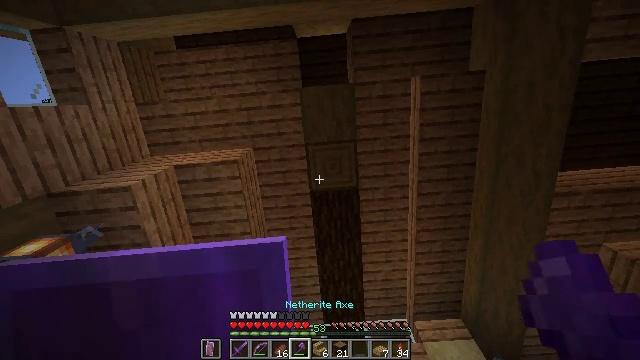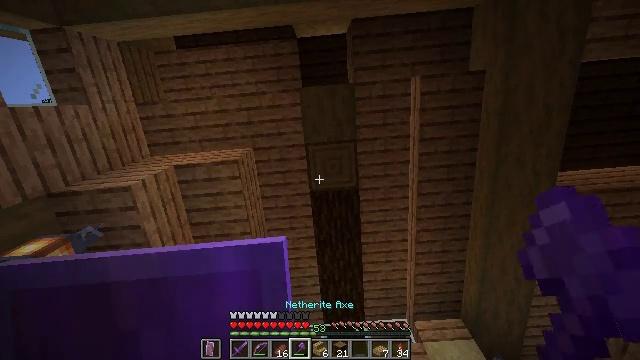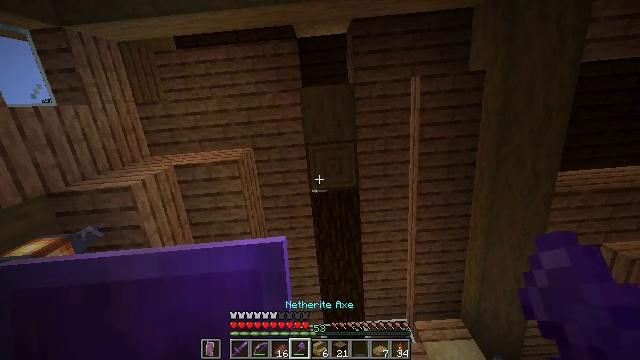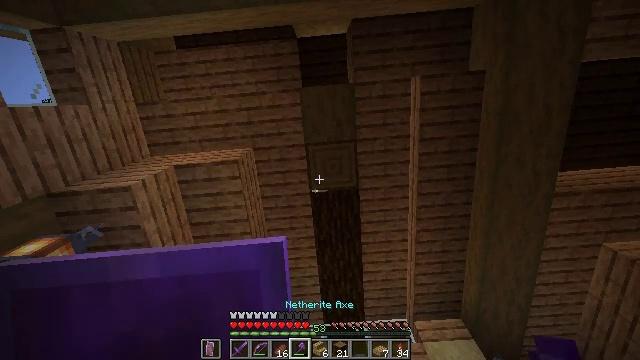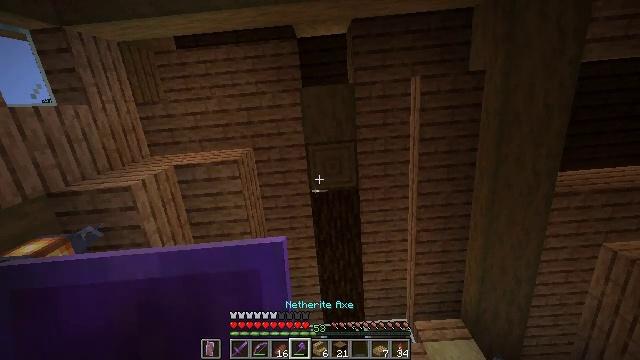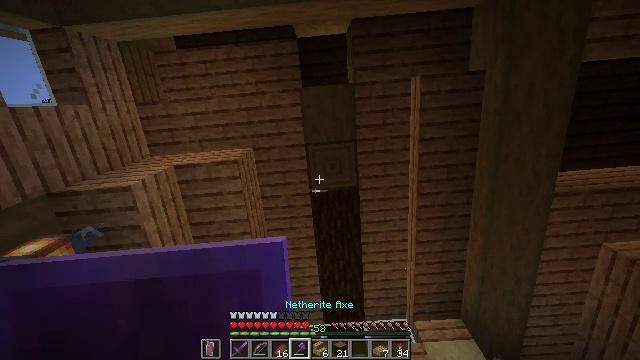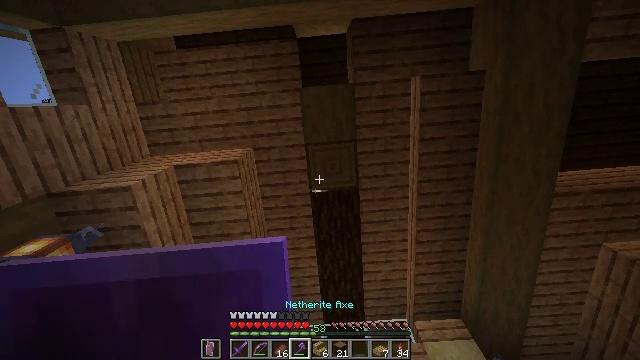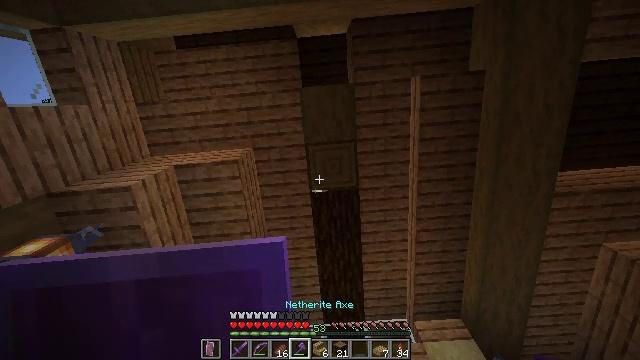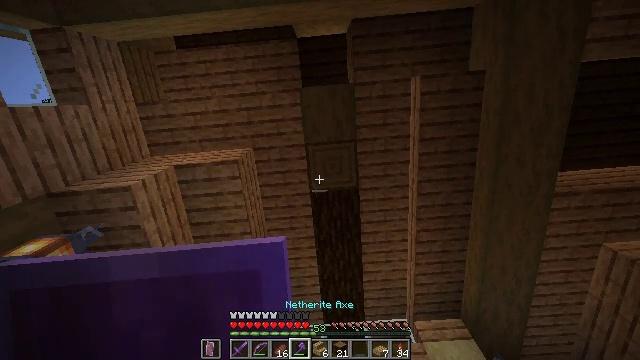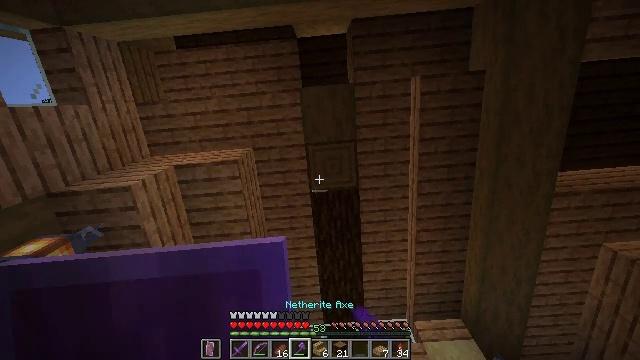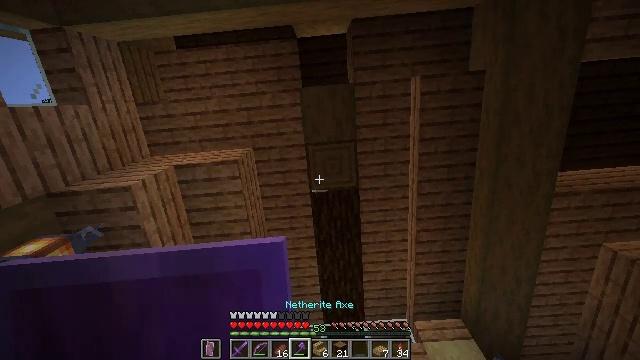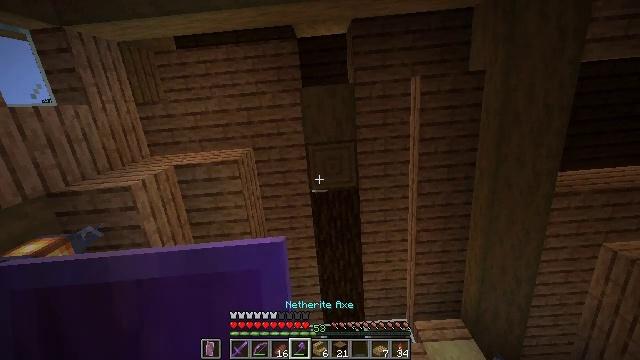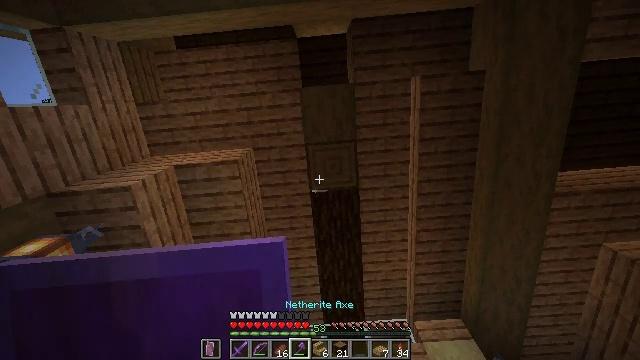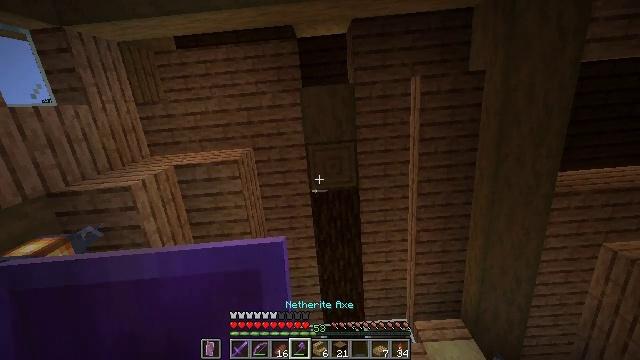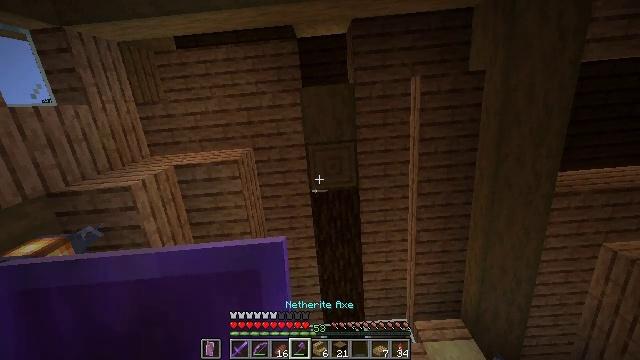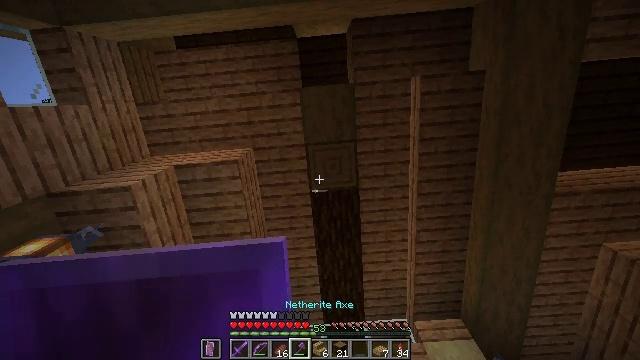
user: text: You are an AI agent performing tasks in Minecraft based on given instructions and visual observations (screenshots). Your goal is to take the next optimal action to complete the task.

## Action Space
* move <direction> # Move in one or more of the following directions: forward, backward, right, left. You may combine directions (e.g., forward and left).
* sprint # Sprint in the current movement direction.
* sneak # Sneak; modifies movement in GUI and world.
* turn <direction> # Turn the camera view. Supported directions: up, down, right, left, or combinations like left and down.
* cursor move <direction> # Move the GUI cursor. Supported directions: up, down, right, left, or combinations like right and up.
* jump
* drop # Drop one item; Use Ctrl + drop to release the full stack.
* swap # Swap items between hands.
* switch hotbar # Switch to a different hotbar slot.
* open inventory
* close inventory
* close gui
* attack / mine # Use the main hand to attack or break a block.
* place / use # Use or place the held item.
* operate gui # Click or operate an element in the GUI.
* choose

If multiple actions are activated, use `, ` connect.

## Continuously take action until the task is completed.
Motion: motion action
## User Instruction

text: Mine the spruce log from the forest.
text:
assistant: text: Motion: no_op
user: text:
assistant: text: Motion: no_op
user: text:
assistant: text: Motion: no_op
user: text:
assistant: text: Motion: no_op
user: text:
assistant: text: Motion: no_op
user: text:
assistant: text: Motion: no_op
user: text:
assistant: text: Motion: no_op
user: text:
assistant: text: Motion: attack / mine
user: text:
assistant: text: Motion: attack / mine
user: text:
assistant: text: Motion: attack / mine
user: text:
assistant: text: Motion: attack / mine
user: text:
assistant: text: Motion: attack / mine
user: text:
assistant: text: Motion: attack / mine
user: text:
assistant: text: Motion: attack / mine
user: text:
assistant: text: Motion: no_op
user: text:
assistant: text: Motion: no_op
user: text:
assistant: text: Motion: no_op
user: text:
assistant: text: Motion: no_op
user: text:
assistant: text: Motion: no_op
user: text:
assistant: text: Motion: no_op
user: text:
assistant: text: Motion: no_op
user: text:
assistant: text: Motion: no_op
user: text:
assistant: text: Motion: no_op
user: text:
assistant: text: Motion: no_op
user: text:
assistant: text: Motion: no_op
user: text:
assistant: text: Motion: no_op
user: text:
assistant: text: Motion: no_op
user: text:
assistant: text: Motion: no_op
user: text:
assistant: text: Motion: no_op
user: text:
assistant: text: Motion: no_op